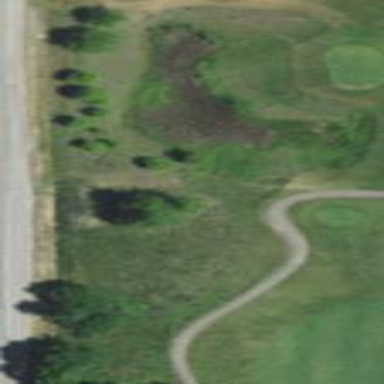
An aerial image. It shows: Rough grassy area used for golf.